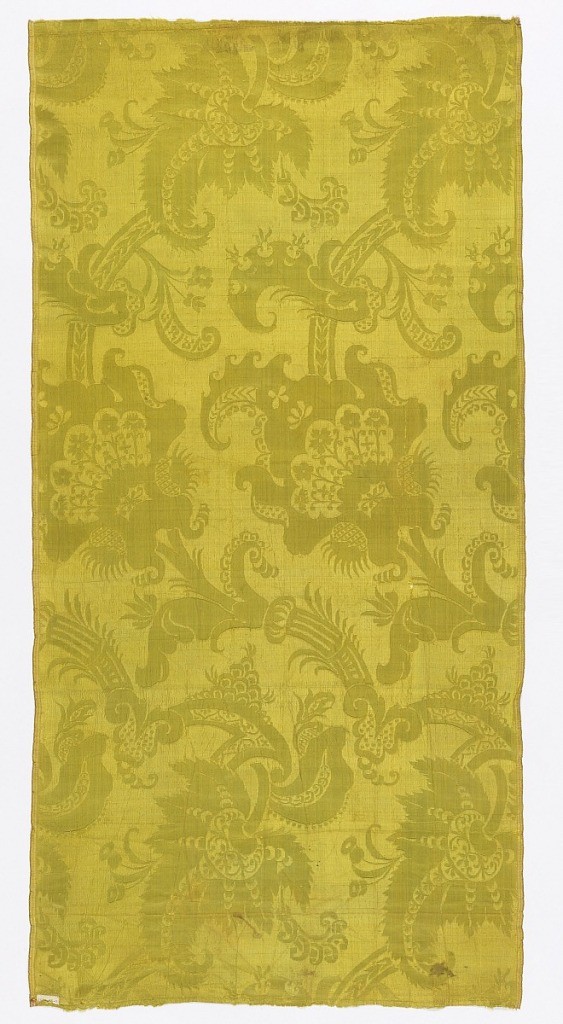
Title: Fragment
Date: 18th century
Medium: Medim: silk Technique: 5-harness satin damask
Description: Chartreuse damask with a highly conventionalized design of flowers and large scale leaves.